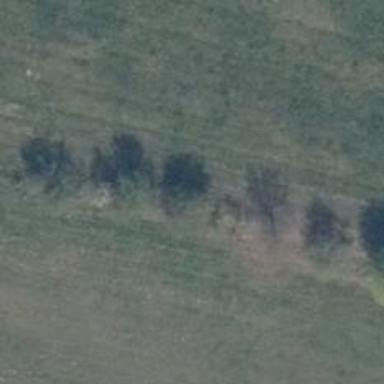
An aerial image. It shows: Row of trees in natural setting.